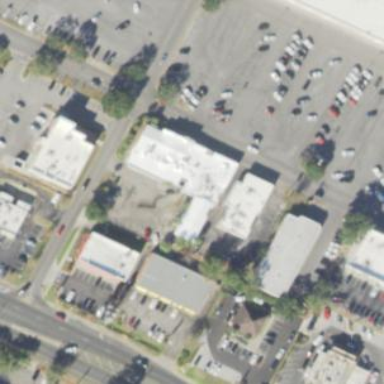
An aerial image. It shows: Commercial building.